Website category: auto
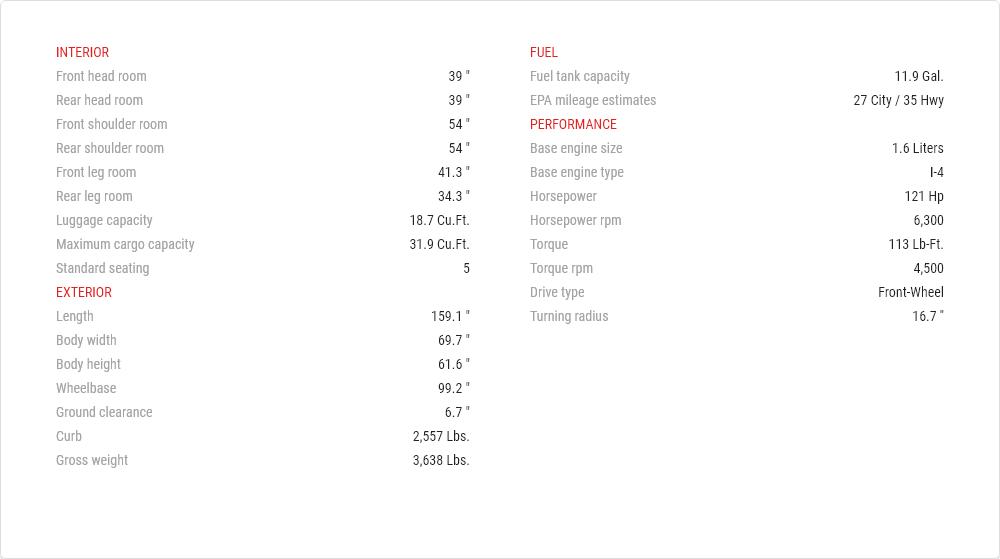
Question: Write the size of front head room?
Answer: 39 "

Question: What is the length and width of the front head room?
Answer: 39 "

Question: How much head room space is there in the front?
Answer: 39 "

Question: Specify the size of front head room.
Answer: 39 "

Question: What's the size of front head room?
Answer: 39 "

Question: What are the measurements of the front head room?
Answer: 39 "

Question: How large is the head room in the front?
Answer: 39 "

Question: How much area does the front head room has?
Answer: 39 "

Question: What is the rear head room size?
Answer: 39 "

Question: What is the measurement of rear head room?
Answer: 39 "

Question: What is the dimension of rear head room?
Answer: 39 "

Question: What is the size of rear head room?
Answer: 39 "

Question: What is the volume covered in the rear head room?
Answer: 39 "

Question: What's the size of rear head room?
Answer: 39 "

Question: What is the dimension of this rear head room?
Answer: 39 "

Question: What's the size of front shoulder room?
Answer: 54 "

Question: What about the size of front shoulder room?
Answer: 54 "

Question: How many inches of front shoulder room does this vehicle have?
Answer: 54 "

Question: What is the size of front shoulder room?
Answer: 54 "

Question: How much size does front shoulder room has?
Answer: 54 "

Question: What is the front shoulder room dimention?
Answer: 54 "

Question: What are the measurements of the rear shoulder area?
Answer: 54 "

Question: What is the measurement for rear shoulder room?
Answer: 54 "

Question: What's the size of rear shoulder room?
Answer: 54 "

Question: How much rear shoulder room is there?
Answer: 54 "

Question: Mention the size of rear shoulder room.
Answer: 54 "

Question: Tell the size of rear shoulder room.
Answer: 54 "

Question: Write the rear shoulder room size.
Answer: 54 "

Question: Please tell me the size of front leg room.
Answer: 41.3 "

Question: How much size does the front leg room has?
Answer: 41.3 "

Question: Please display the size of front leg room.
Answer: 41.3 "

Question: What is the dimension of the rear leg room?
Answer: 34.3 "

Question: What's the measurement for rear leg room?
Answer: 34.3 "

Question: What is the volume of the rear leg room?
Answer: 34.3 "

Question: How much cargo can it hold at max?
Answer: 18.7 cu.ft.

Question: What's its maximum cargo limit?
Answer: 18.7 cu.ft.

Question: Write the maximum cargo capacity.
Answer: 18.7 cu.ft.

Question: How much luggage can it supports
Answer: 18.7 cu.ft.

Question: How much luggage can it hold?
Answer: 18.7 cu.ft.

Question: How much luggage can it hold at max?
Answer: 18.7 cu.ft.

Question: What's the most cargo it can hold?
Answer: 18.7 cu.ft.

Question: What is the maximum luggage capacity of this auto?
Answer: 18.7 cu.ft.

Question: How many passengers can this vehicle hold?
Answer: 5

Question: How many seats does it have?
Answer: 5

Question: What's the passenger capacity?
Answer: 5

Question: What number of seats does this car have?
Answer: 5

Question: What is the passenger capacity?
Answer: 5

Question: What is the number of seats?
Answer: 5

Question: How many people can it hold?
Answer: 5

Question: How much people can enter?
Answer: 5

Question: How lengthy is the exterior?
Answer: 159.1 "

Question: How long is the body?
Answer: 159.1 "

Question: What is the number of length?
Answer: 159.1 "

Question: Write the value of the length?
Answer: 159.1 "

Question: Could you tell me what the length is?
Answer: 159.1 "

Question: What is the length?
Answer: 159.1 "

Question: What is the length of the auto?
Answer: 159.1 "

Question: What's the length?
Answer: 159.1 "

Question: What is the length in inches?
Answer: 159.1 "

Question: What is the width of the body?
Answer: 69.7 "

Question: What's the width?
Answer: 69.7 "

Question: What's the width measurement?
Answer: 69.7 "

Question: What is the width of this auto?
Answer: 69.7 "

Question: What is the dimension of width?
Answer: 69.7 "